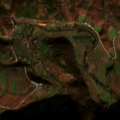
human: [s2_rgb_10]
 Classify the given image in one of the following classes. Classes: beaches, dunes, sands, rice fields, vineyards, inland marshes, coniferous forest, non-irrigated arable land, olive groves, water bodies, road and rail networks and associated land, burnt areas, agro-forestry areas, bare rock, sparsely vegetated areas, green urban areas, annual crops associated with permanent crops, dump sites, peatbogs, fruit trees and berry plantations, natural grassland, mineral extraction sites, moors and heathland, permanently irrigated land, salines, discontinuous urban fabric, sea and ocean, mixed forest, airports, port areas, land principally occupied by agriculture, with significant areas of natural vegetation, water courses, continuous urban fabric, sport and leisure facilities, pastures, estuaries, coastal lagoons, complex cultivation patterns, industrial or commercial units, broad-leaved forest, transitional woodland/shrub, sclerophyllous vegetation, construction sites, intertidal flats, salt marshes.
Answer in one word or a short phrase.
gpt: land principally occupied by agriculture, with significant areas of natural vegetation, broad-leaved forest, mixed forest